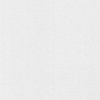
Label: dusty